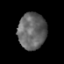
Tissue: prostate
Cell type: T cells
Senescence score: 0.2125
Nuclear area (px): 1005
Mean DAPI intensity: 101.313